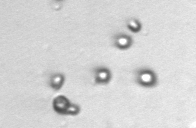
Label: Phaeocystis